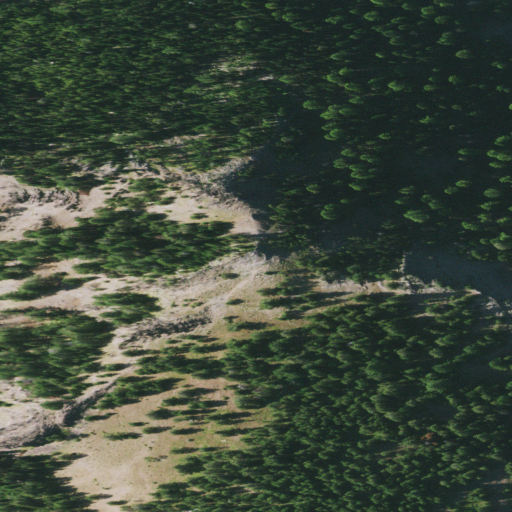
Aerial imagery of mountain in Oregon named Chicken Hill containing evergreen forest and shrub